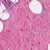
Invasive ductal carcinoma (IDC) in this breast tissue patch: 0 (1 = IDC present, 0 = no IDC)